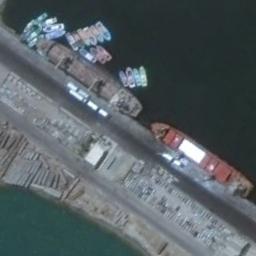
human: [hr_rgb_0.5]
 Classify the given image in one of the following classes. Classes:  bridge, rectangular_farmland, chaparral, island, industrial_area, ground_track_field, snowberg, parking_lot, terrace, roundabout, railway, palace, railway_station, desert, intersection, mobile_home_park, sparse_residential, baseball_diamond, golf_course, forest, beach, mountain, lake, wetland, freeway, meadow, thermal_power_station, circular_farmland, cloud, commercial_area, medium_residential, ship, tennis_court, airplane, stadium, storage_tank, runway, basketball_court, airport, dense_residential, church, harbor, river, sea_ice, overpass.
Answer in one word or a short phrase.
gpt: ship